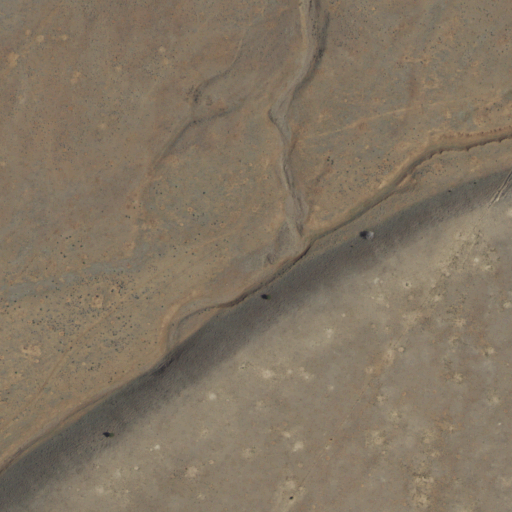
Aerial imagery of valley in New Mexico named Rincon Canyon containing shrub and grassland